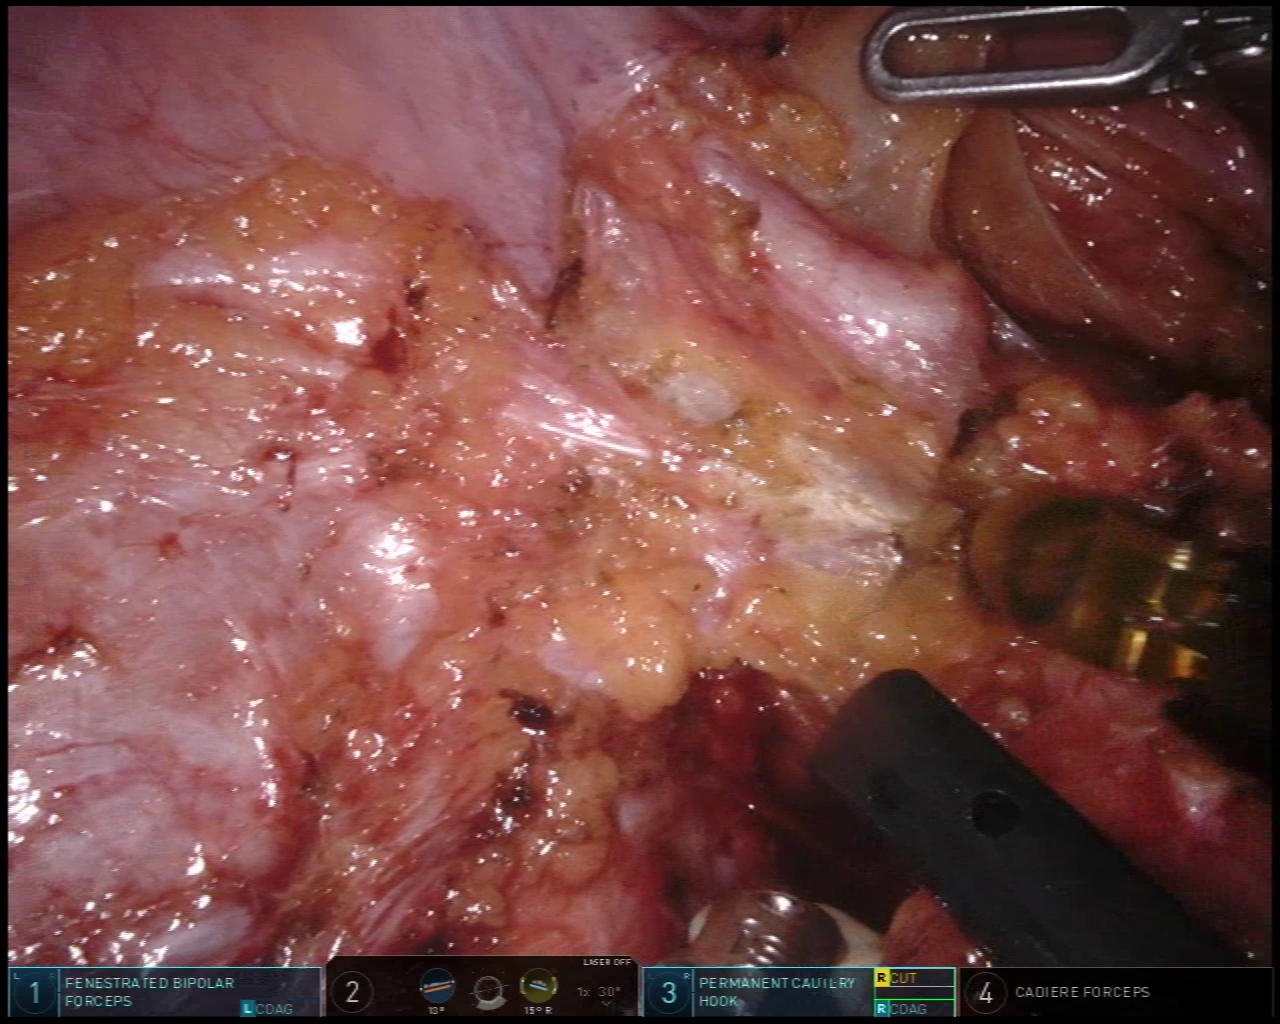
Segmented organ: ureter
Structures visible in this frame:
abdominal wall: yes
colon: no
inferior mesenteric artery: no
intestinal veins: no
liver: no
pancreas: no
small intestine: no
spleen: no
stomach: no
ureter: yes
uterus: no
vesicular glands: no